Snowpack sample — Loveland Pass, Silver Plume, Colorado, USA (1/12/25, 11:40 AM MST)
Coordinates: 39.66, -105.88
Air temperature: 7 °F
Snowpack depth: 140 cm
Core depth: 10 cm
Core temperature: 41 °F
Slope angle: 11°, slope face: 30°
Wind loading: high
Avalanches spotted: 2
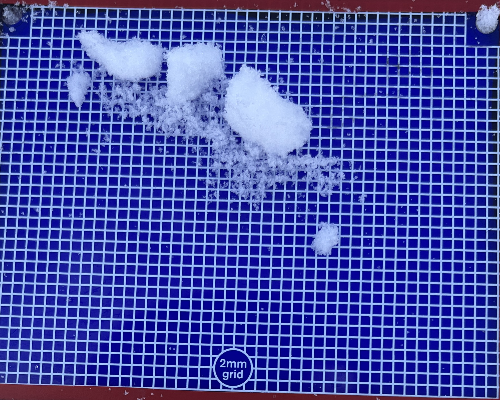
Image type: profile
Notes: Pilot using slightly modified coring method that took too large segment for snow profile picturing, advised not to use in higher level models. Two avalanche on south face nearby, partially cloudy with light snow in the last 24 hours. Lots of wind loading on eastern features.